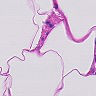
Metastatic tissue present: no